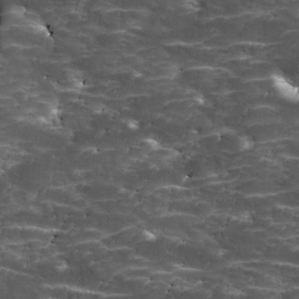
Label: non_frost